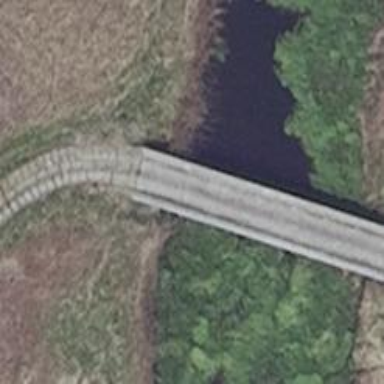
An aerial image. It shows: Track road with grade1 bridge.